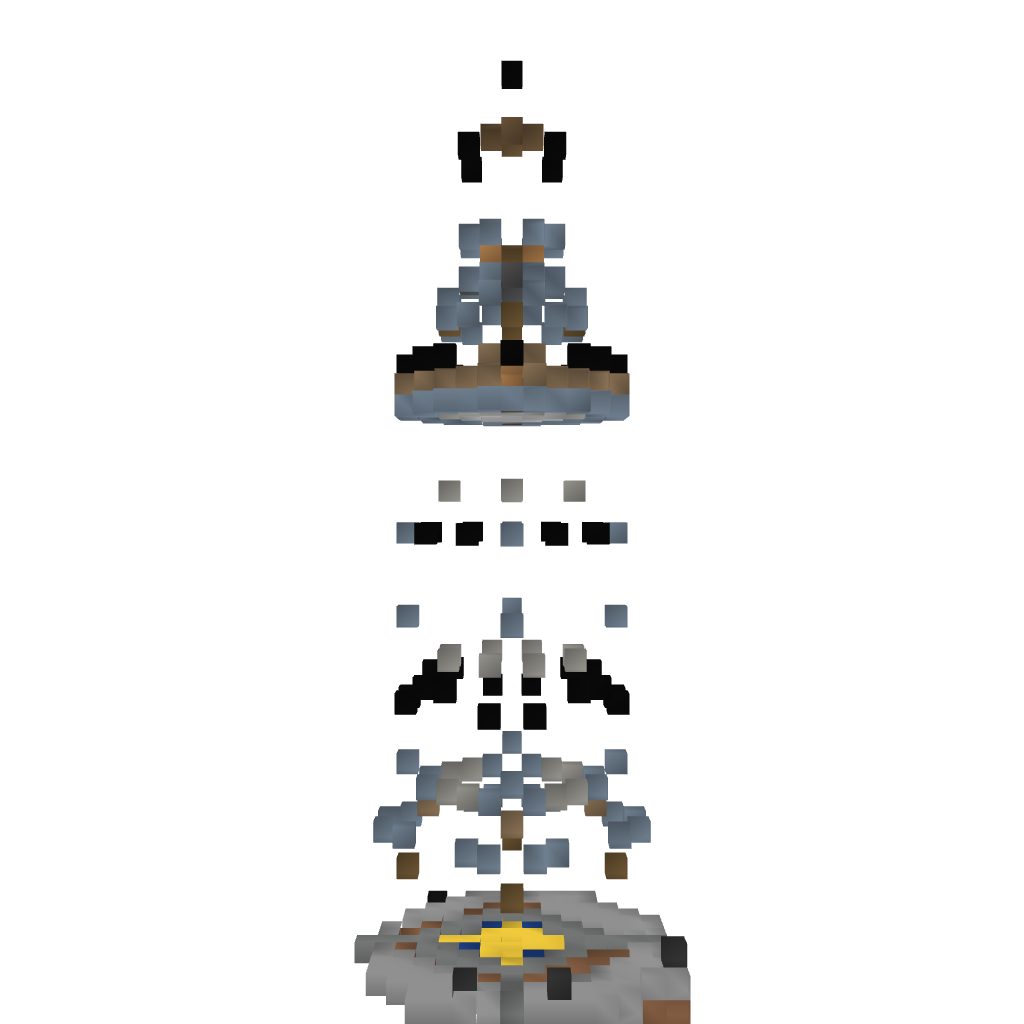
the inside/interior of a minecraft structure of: Lighttower